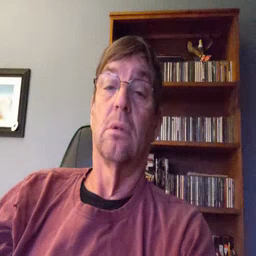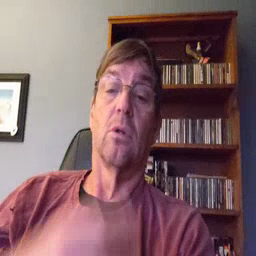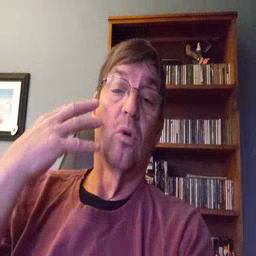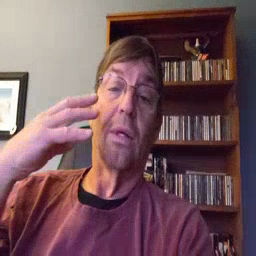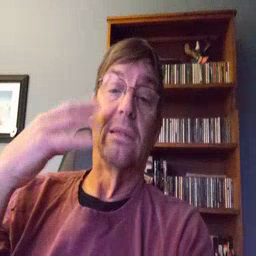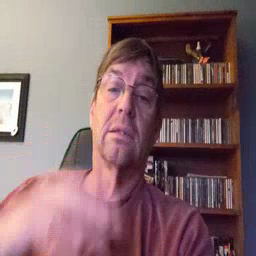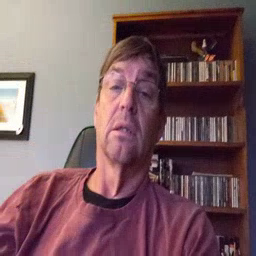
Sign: noisy